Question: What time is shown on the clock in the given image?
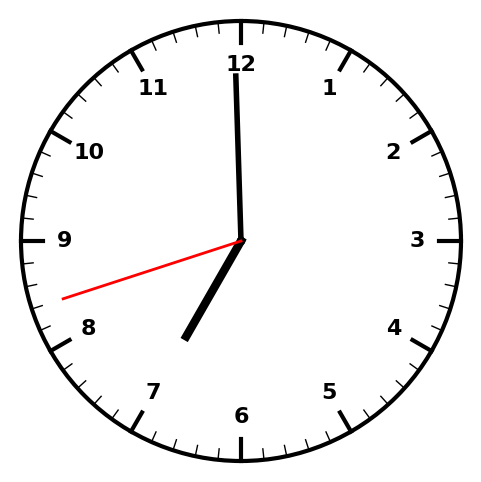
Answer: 06:59:42